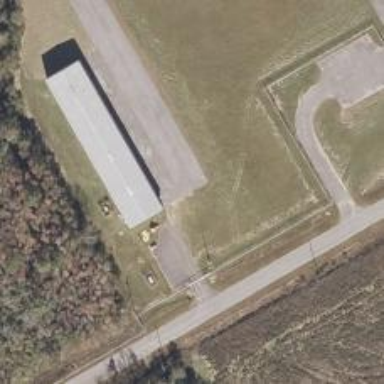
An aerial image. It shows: Asphalt taxiway at the airport.